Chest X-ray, PA view. Patient: 63 years old, sex F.
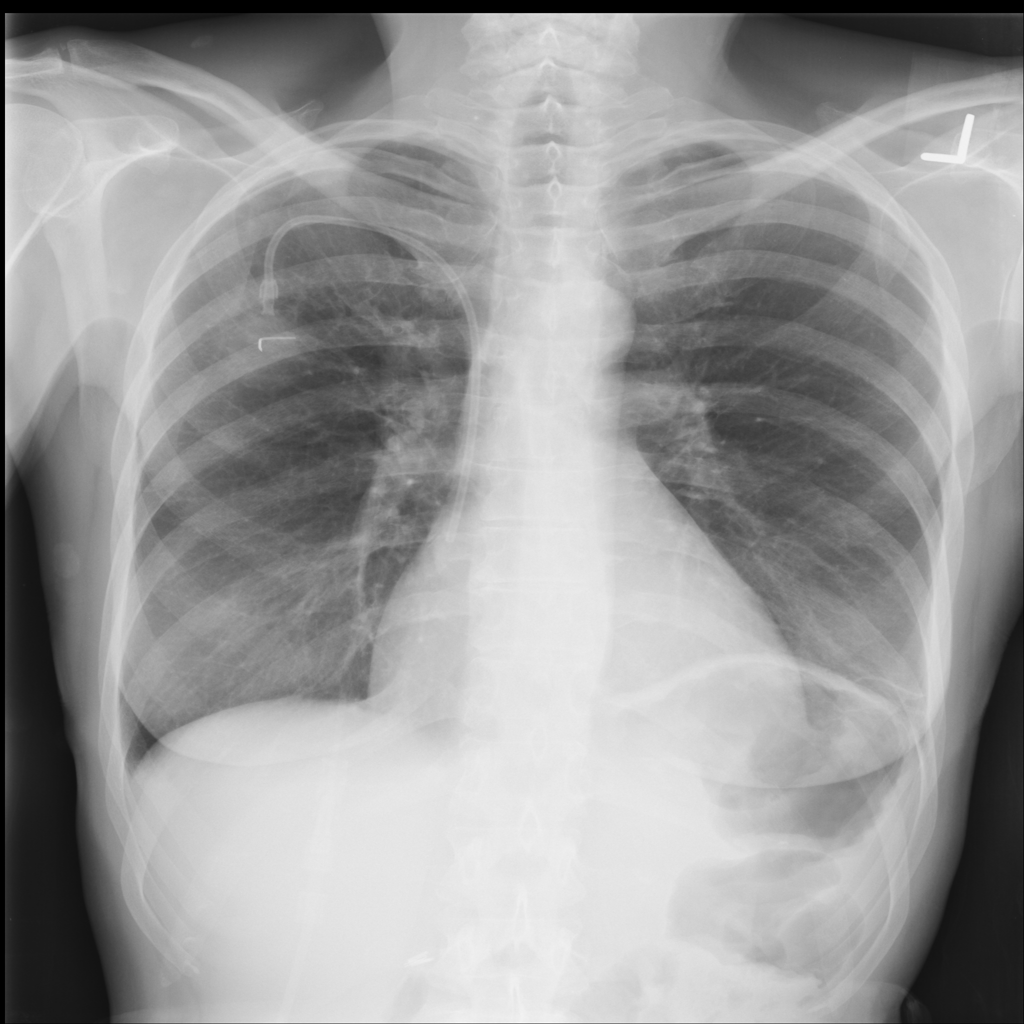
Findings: Effusion